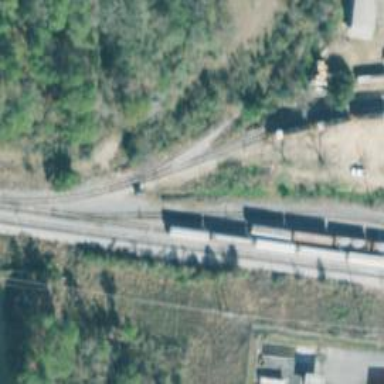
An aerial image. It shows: Railway siding with rails.